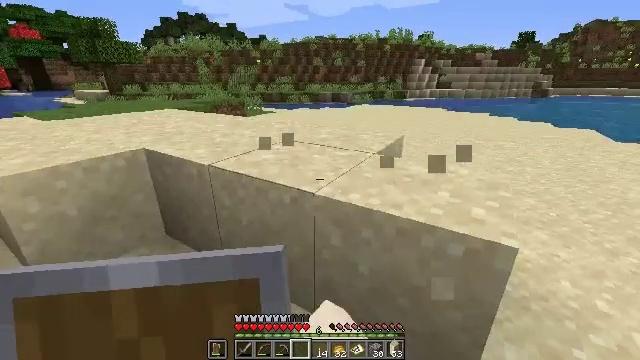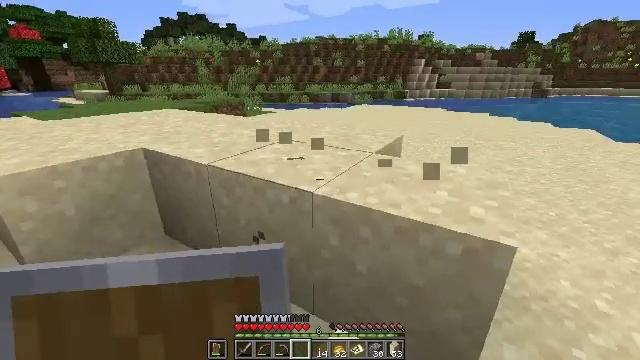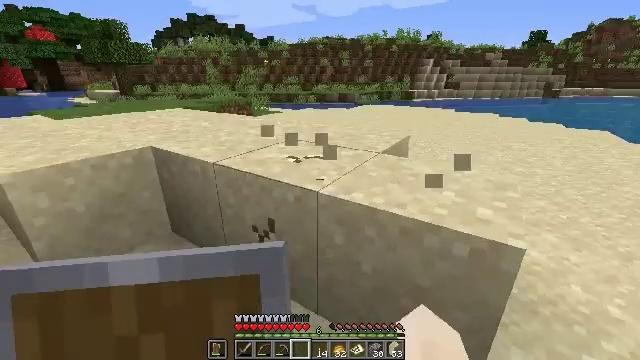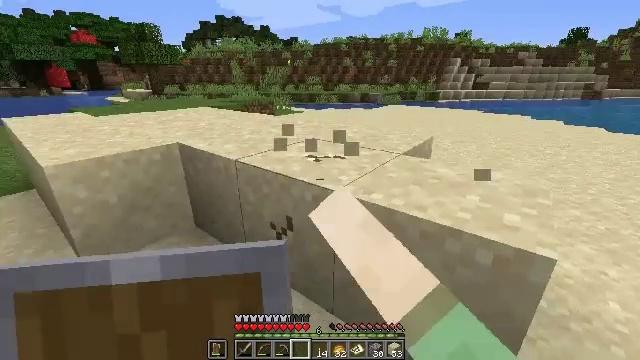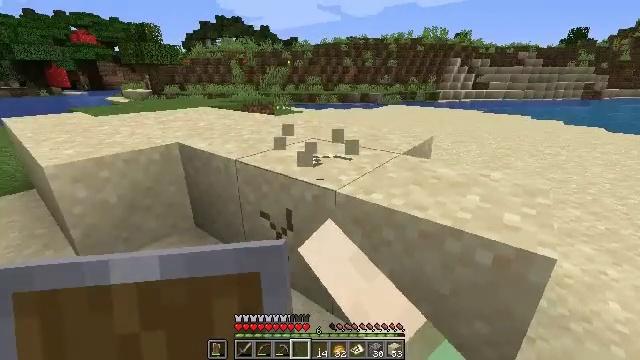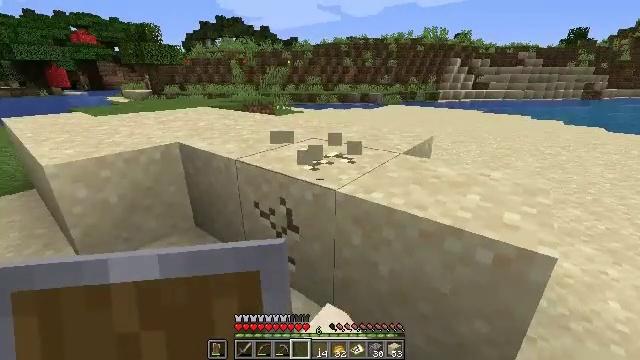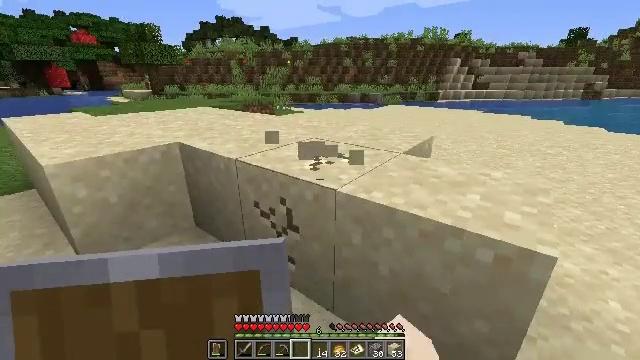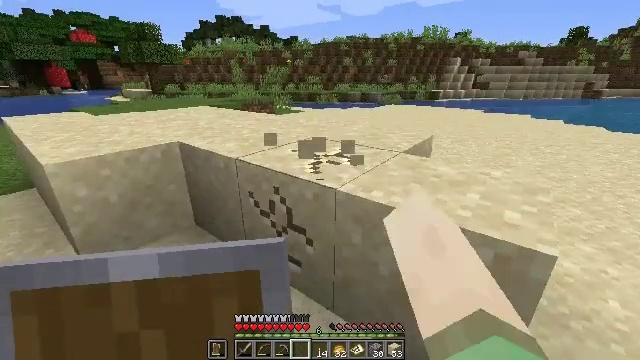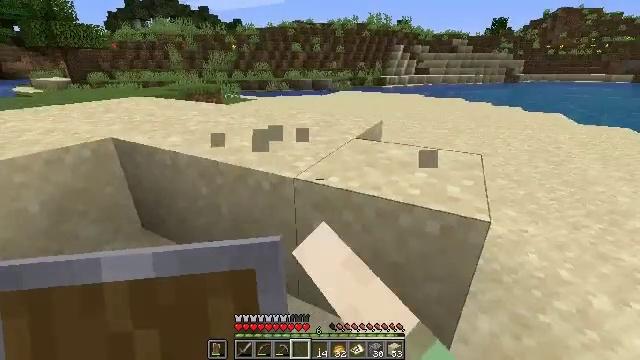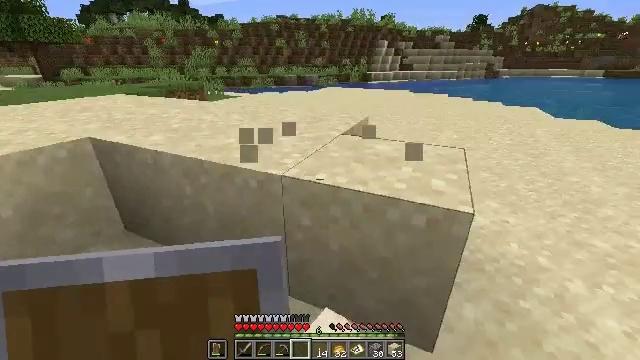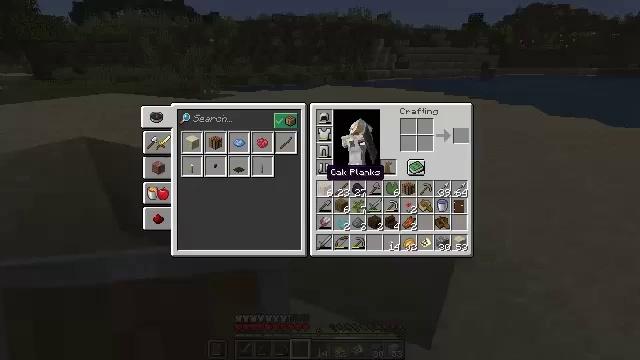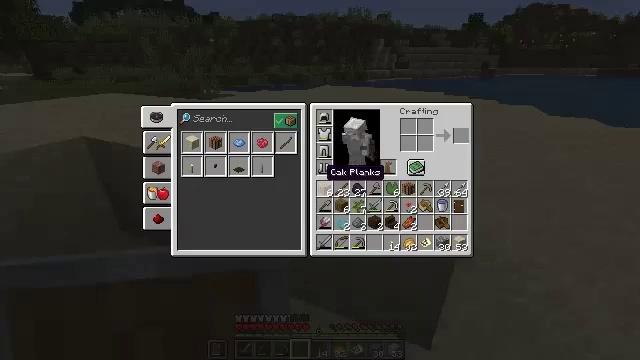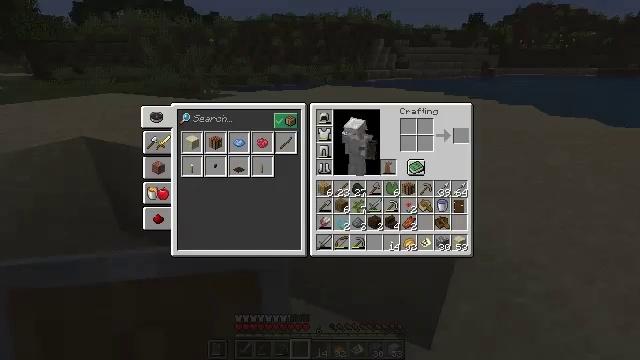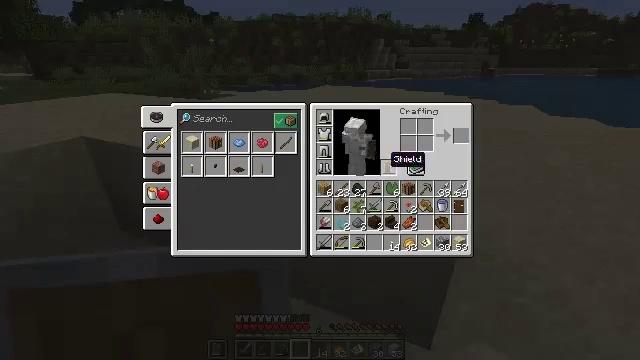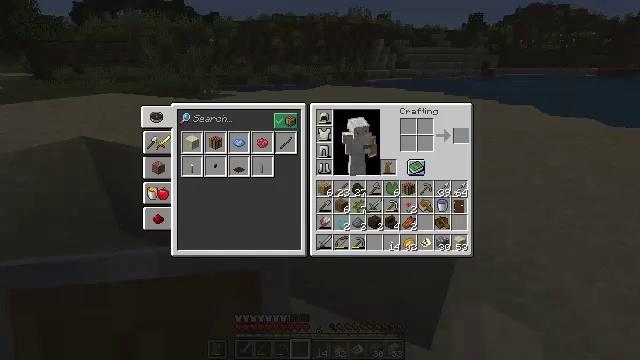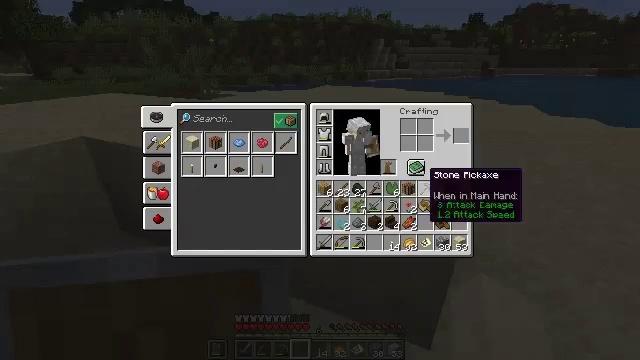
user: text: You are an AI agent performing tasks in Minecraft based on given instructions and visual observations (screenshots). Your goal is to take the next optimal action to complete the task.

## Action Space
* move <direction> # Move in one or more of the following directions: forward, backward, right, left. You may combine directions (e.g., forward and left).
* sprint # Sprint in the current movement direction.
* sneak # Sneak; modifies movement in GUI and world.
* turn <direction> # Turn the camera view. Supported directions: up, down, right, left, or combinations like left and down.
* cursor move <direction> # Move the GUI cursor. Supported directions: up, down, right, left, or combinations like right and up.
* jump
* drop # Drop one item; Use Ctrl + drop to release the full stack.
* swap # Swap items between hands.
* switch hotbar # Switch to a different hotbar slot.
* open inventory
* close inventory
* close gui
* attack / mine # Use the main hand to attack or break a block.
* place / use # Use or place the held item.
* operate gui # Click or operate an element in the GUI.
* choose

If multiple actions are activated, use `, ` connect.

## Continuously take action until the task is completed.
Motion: motion action
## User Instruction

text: Attack the ground to gather sand.
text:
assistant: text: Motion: attack / mine
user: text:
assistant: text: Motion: turn left, attack / mine
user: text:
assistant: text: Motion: turn left, attack / mine
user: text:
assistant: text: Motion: attack / mine
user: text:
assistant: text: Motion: attack / mine
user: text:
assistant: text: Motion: attack / mine
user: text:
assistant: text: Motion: attack / mine
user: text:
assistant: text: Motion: turn right and down, attack / mine
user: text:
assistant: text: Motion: turn right, attack / mine
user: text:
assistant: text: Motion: attack / mine, open inventory
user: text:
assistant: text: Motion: open inventory
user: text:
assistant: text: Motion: open inventory
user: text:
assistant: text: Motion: turn right and up
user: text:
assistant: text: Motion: turn right
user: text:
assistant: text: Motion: turn right and down
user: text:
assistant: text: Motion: turn right
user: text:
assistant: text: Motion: turn right and up
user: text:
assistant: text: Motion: turn left
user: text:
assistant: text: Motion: turn left and down
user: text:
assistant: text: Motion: turn left
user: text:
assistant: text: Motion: turn left
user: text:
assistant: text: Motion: no_op
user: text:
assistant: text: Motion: sneak, turn left and down
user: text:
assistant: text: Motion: sneak, turn down
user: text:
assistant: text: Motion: sneak
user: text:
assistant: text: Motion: sneak
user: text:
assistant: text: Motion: sneak
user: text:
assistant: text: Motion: sneak
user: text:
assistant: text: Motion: sneak, attack / mine
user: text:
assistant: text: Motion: sneak, attack / mine